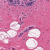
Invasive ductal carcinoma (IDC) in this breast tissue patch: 0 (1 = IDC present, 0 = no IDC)